Fundus camera: zeiss
Shooting center: midpoint
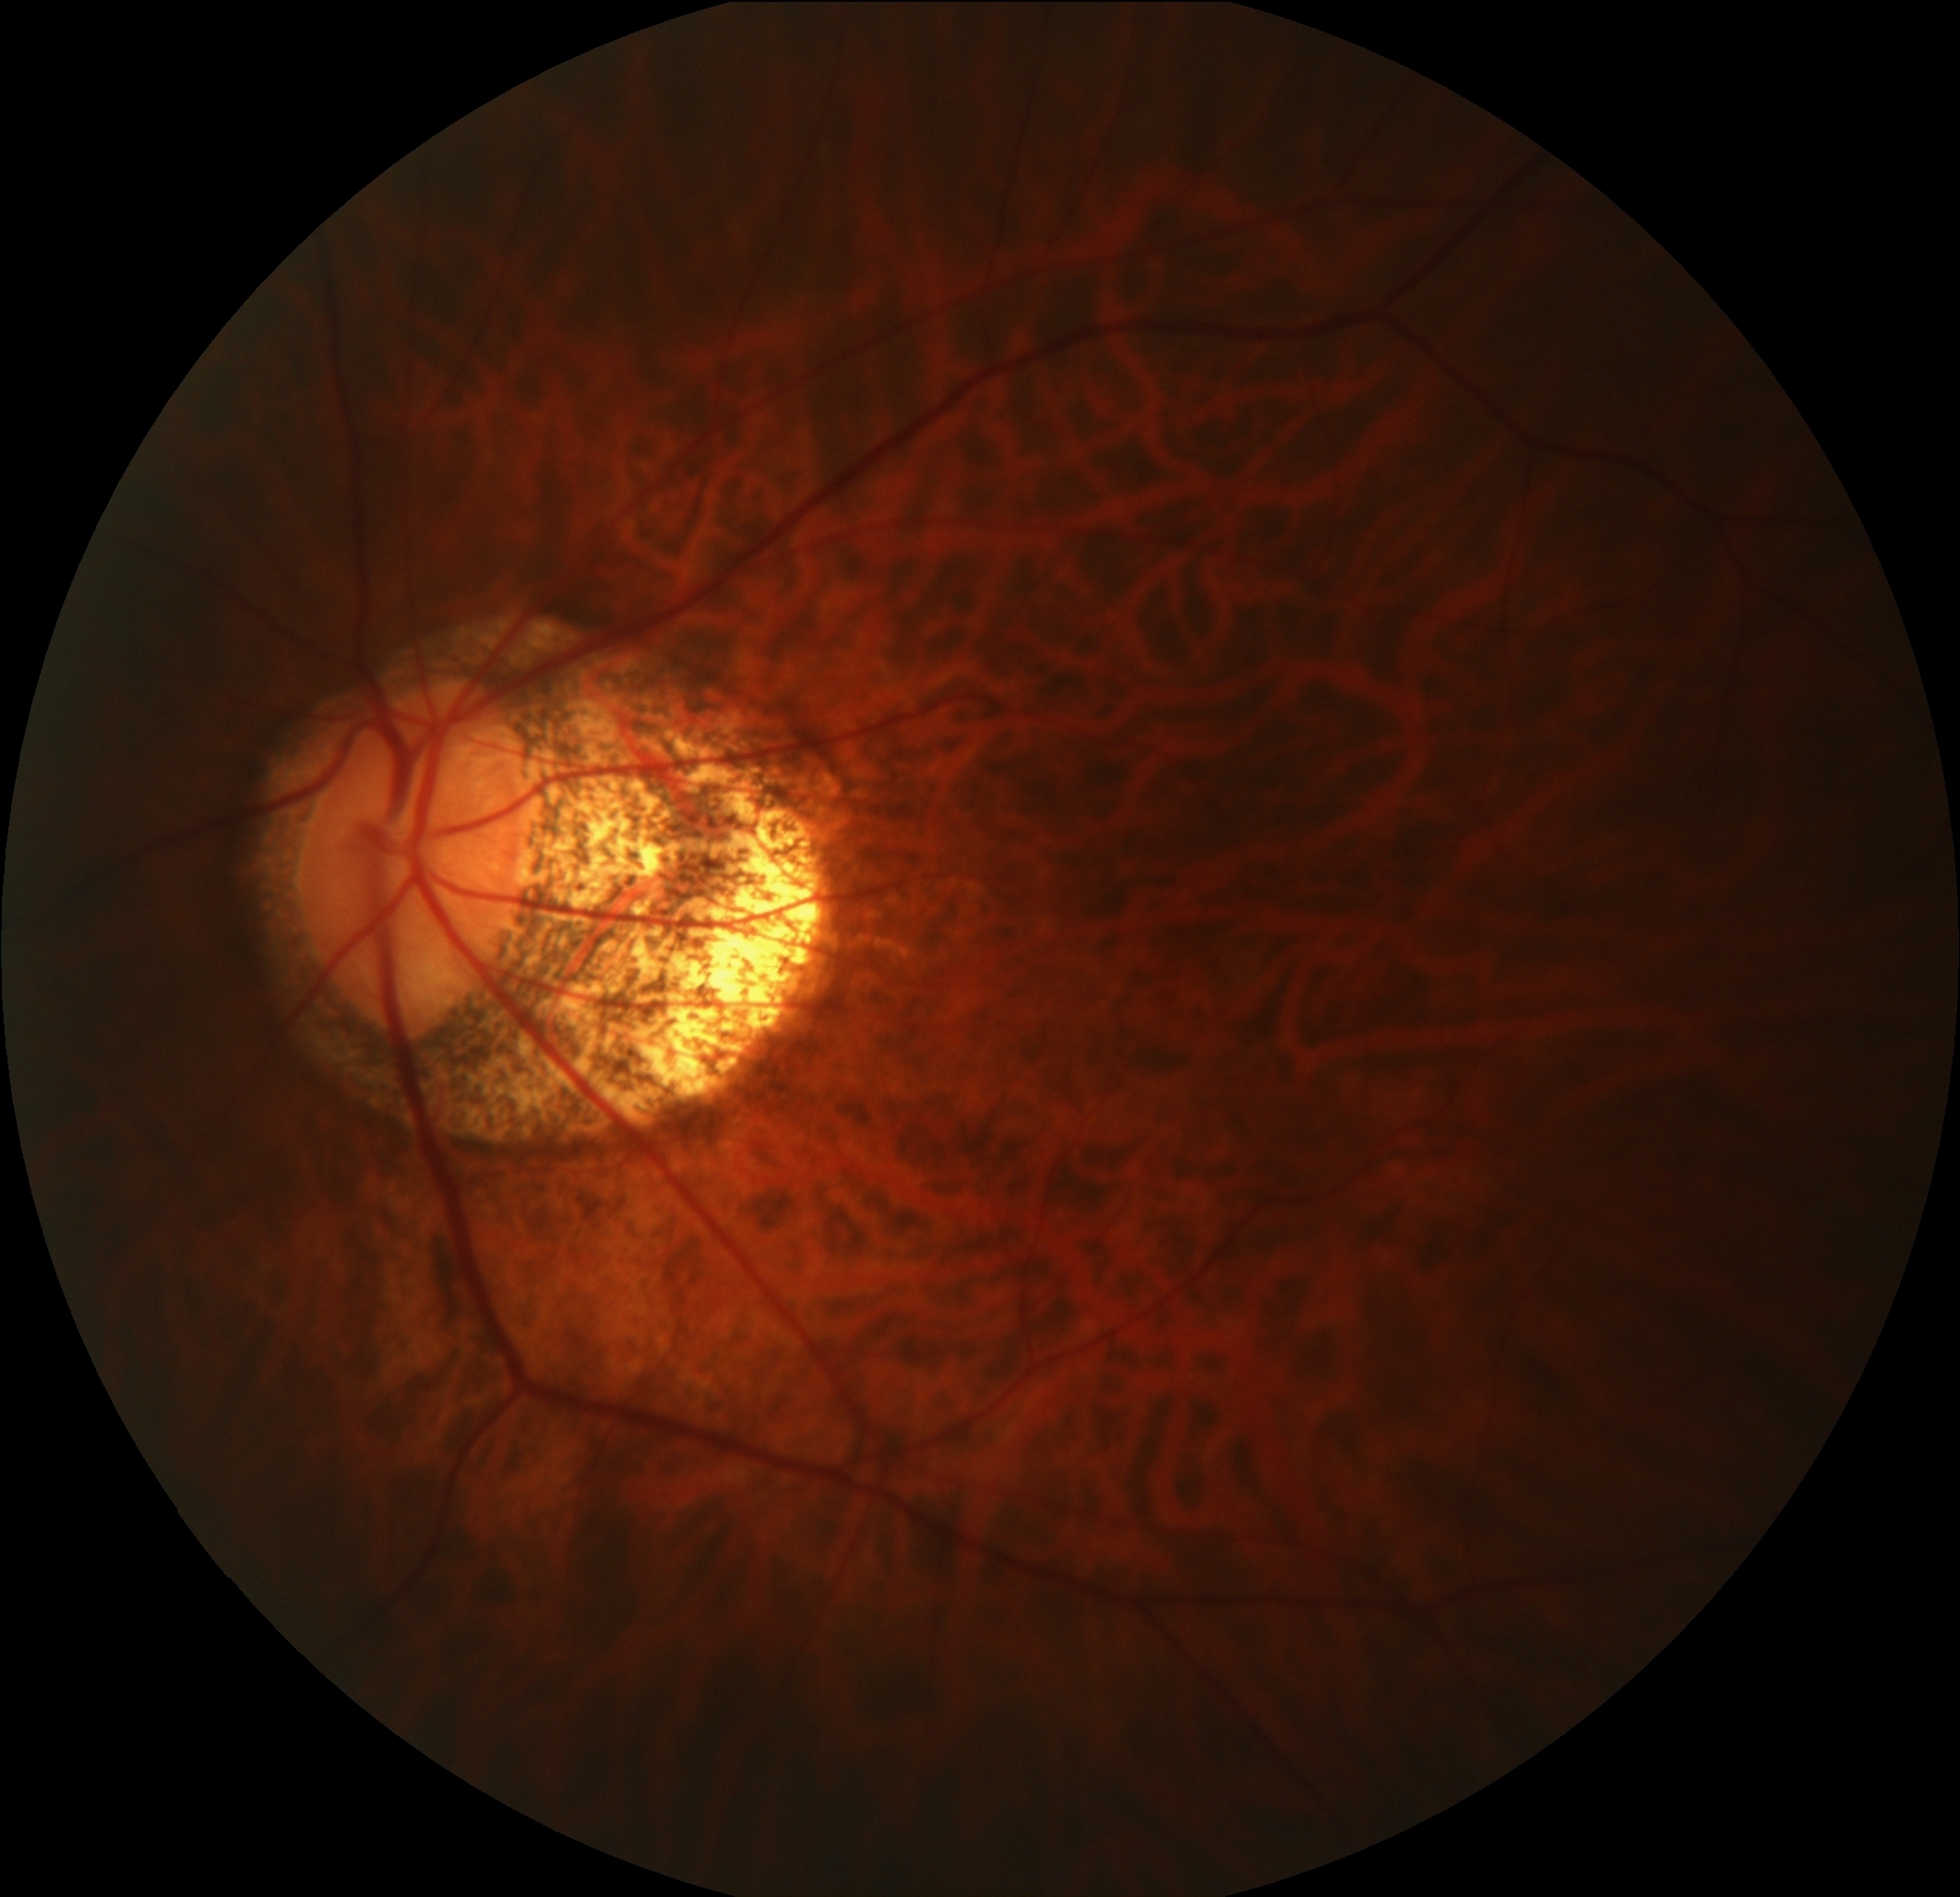
Pathologic myopia: yes
Patchy retinal atrophy: present
Retinal detachment: absent